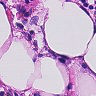
Metastatic tissue present: no